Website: macys
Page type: billing-address
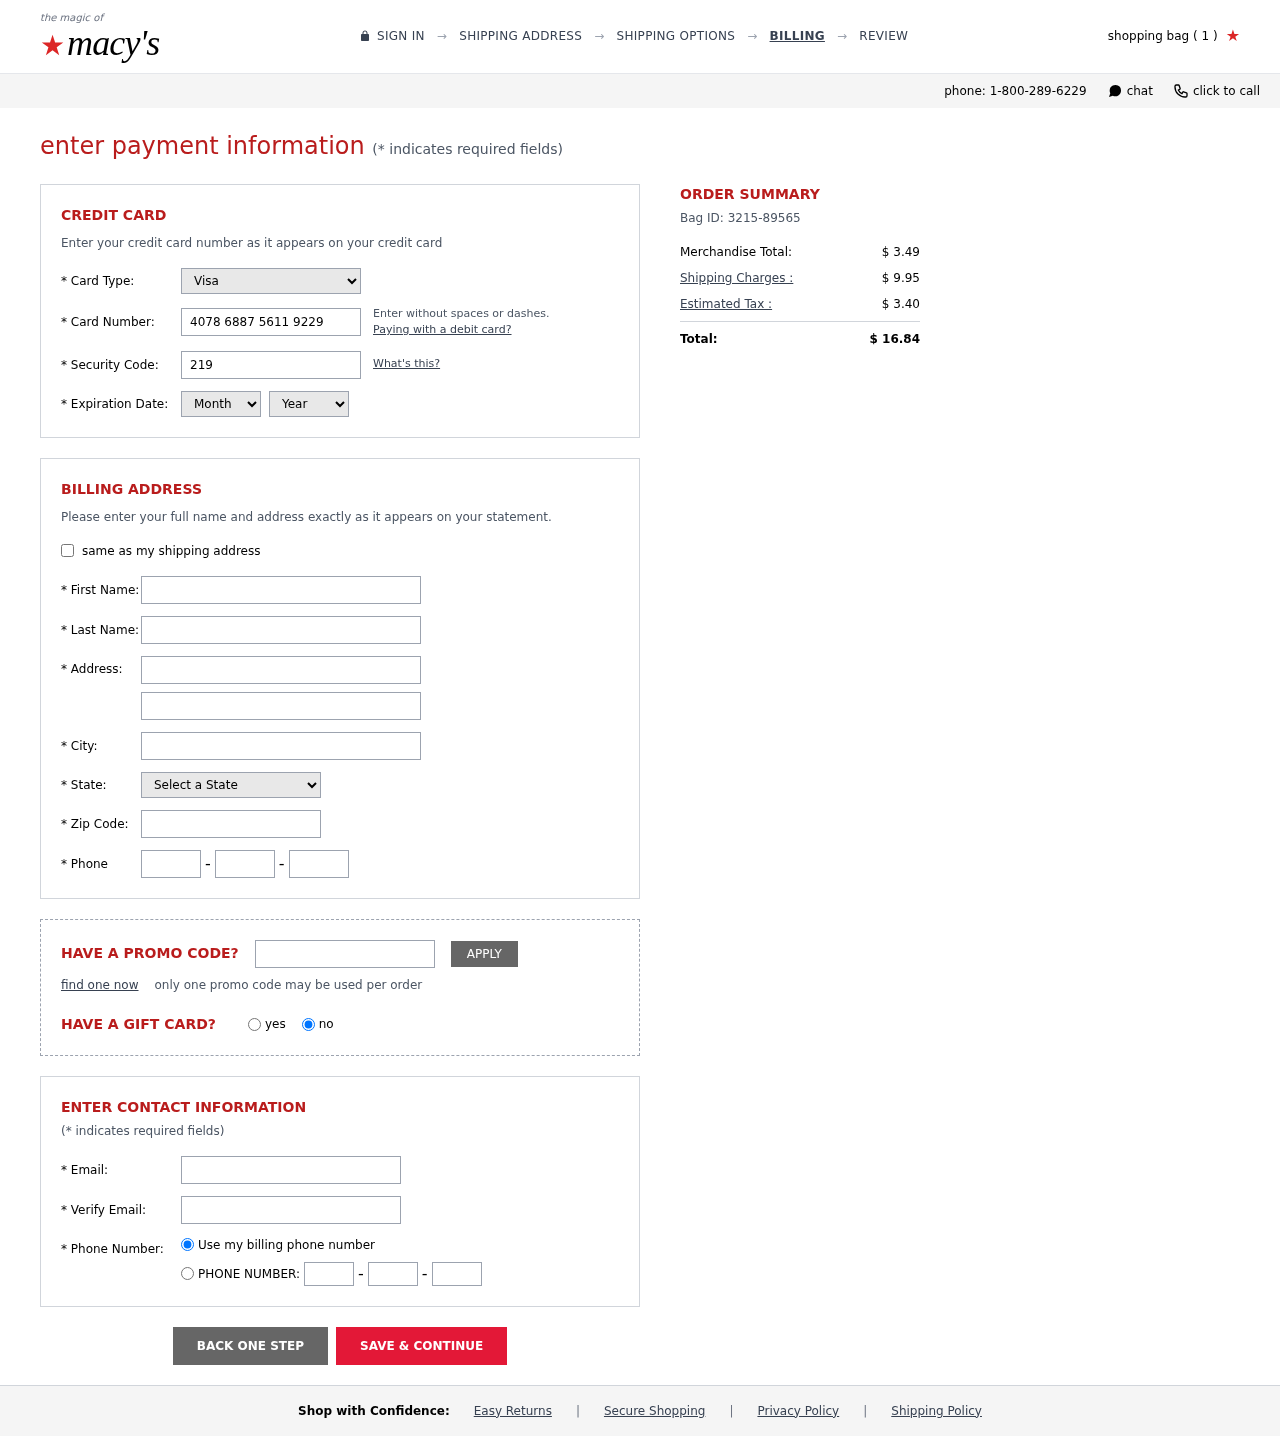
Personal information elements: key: PII_CARD_CVV
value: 219
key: PII_CARD_EXPIRY_MONTH
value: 02
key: PII_CARD_EXPIRY_YEAR
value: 29
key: PII_CARD_NUMBER
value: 4078 6887 5611 9229
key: PII_CARD_TYPE
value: Visa
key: PII_CITY
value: West Ninamouth
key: PII_EMAIL
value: jillhunt@gmail.com
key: PII_FIRSTNAME
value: Jill
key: PII_LASTNAME
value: Hunt
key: PII_PHONE_AREA
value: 628
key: PII_PHONE_PREFIX
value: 805
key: PII_PHONE_SUFFIX
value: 6929
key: PII_POSTCODE
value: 19467
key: PII_STATE_ABBR
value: HI
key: PII_STREET
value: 360 Kimberly Lane Suite 133
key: PII_STREET2
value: Apt. 725
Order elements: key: ORDER_NUM_ITEMS
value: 1
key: ORDER_ID
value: Bag ID: 3215-89565
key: ORDER_SUBTOTAL
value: $ 3.49
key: ORDER_SHIPPING_COST
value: $ 9.95
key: ORDER_TAX
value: $ 3.40
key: ORDER_TOTAL
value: $ 16.84